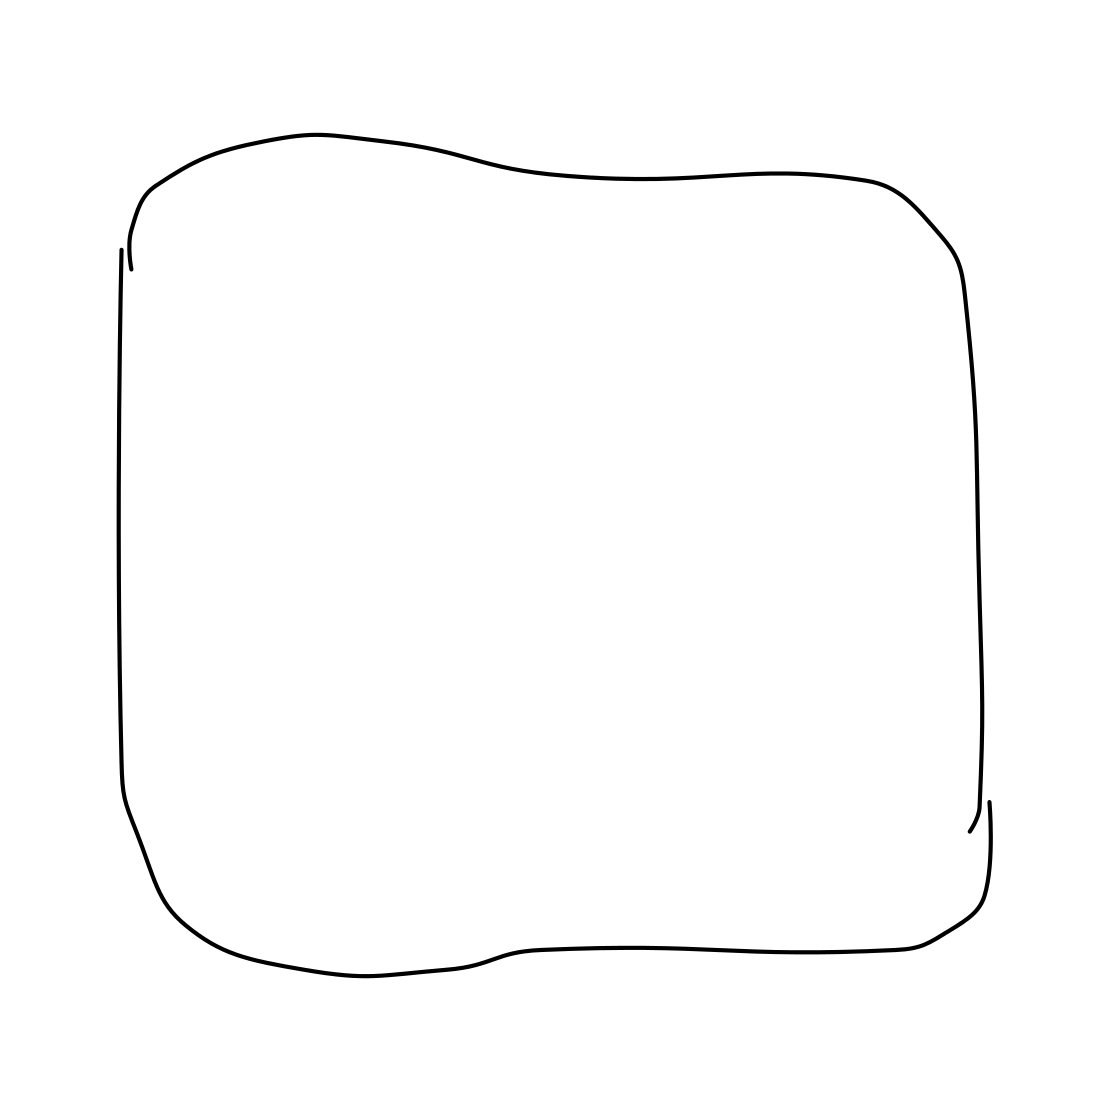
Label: bread